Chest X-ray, AP view. Patient: 50 years old, sex M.
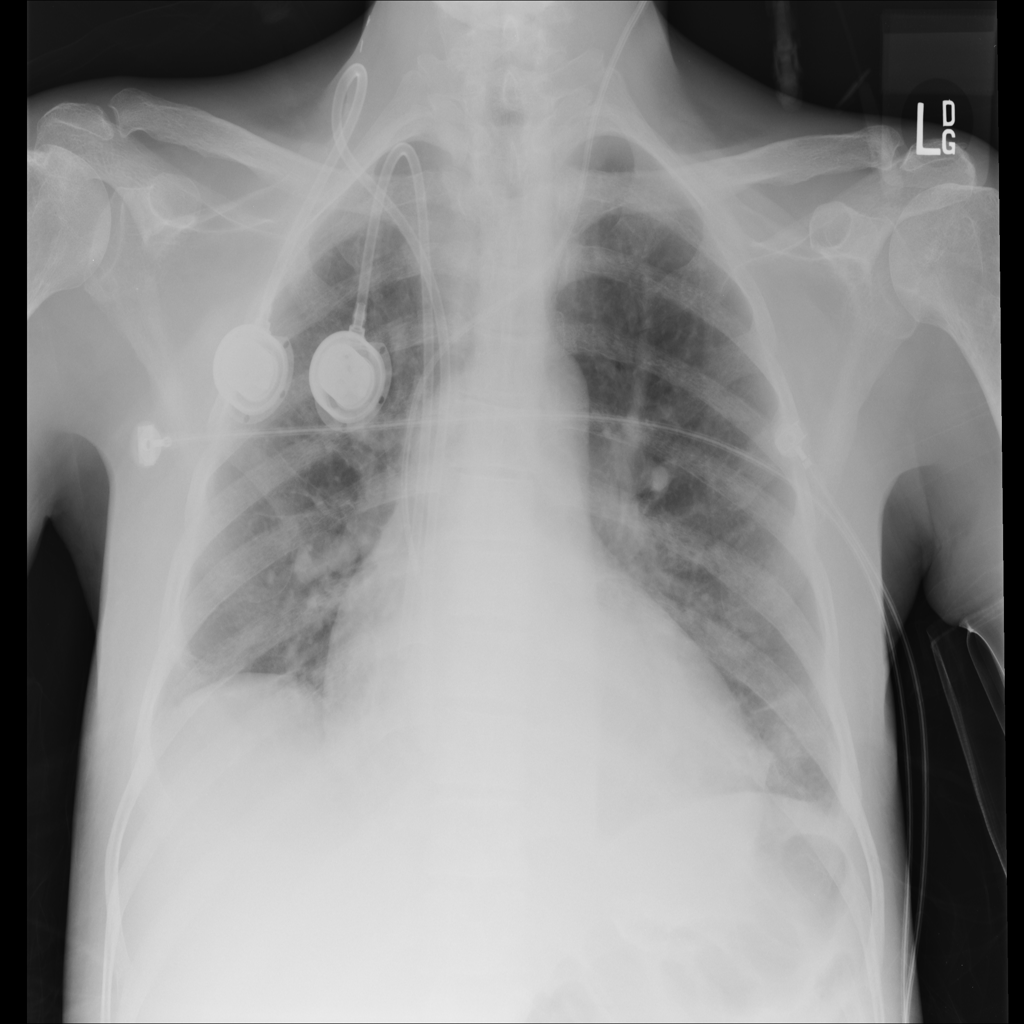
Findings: Infiltration